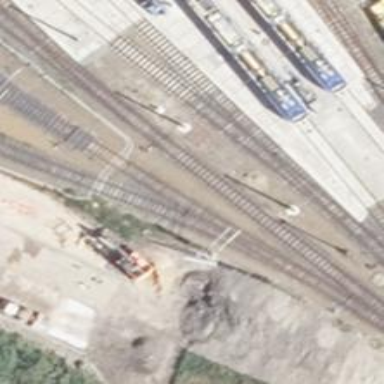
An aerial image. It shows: Railway yard in service.